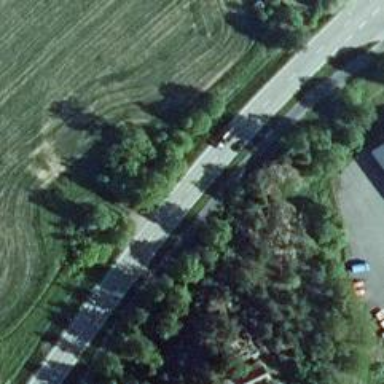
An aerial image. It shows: Secondary road with asphalt surface.